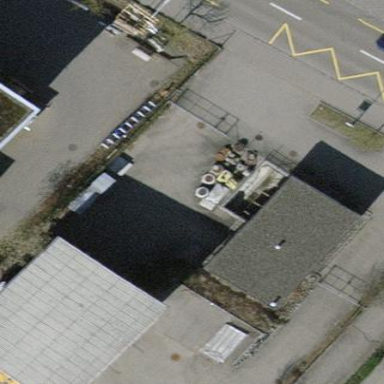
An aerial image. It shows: Manufacturing building.